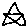
Label: star